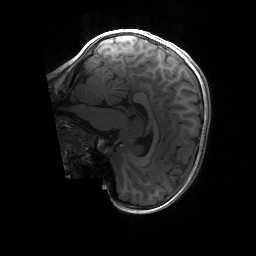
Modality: T1w
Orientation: sagittal
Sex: female
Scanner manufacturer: siemens
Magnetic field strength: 3 T
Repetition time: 1.9 s
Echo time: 0.00243 s